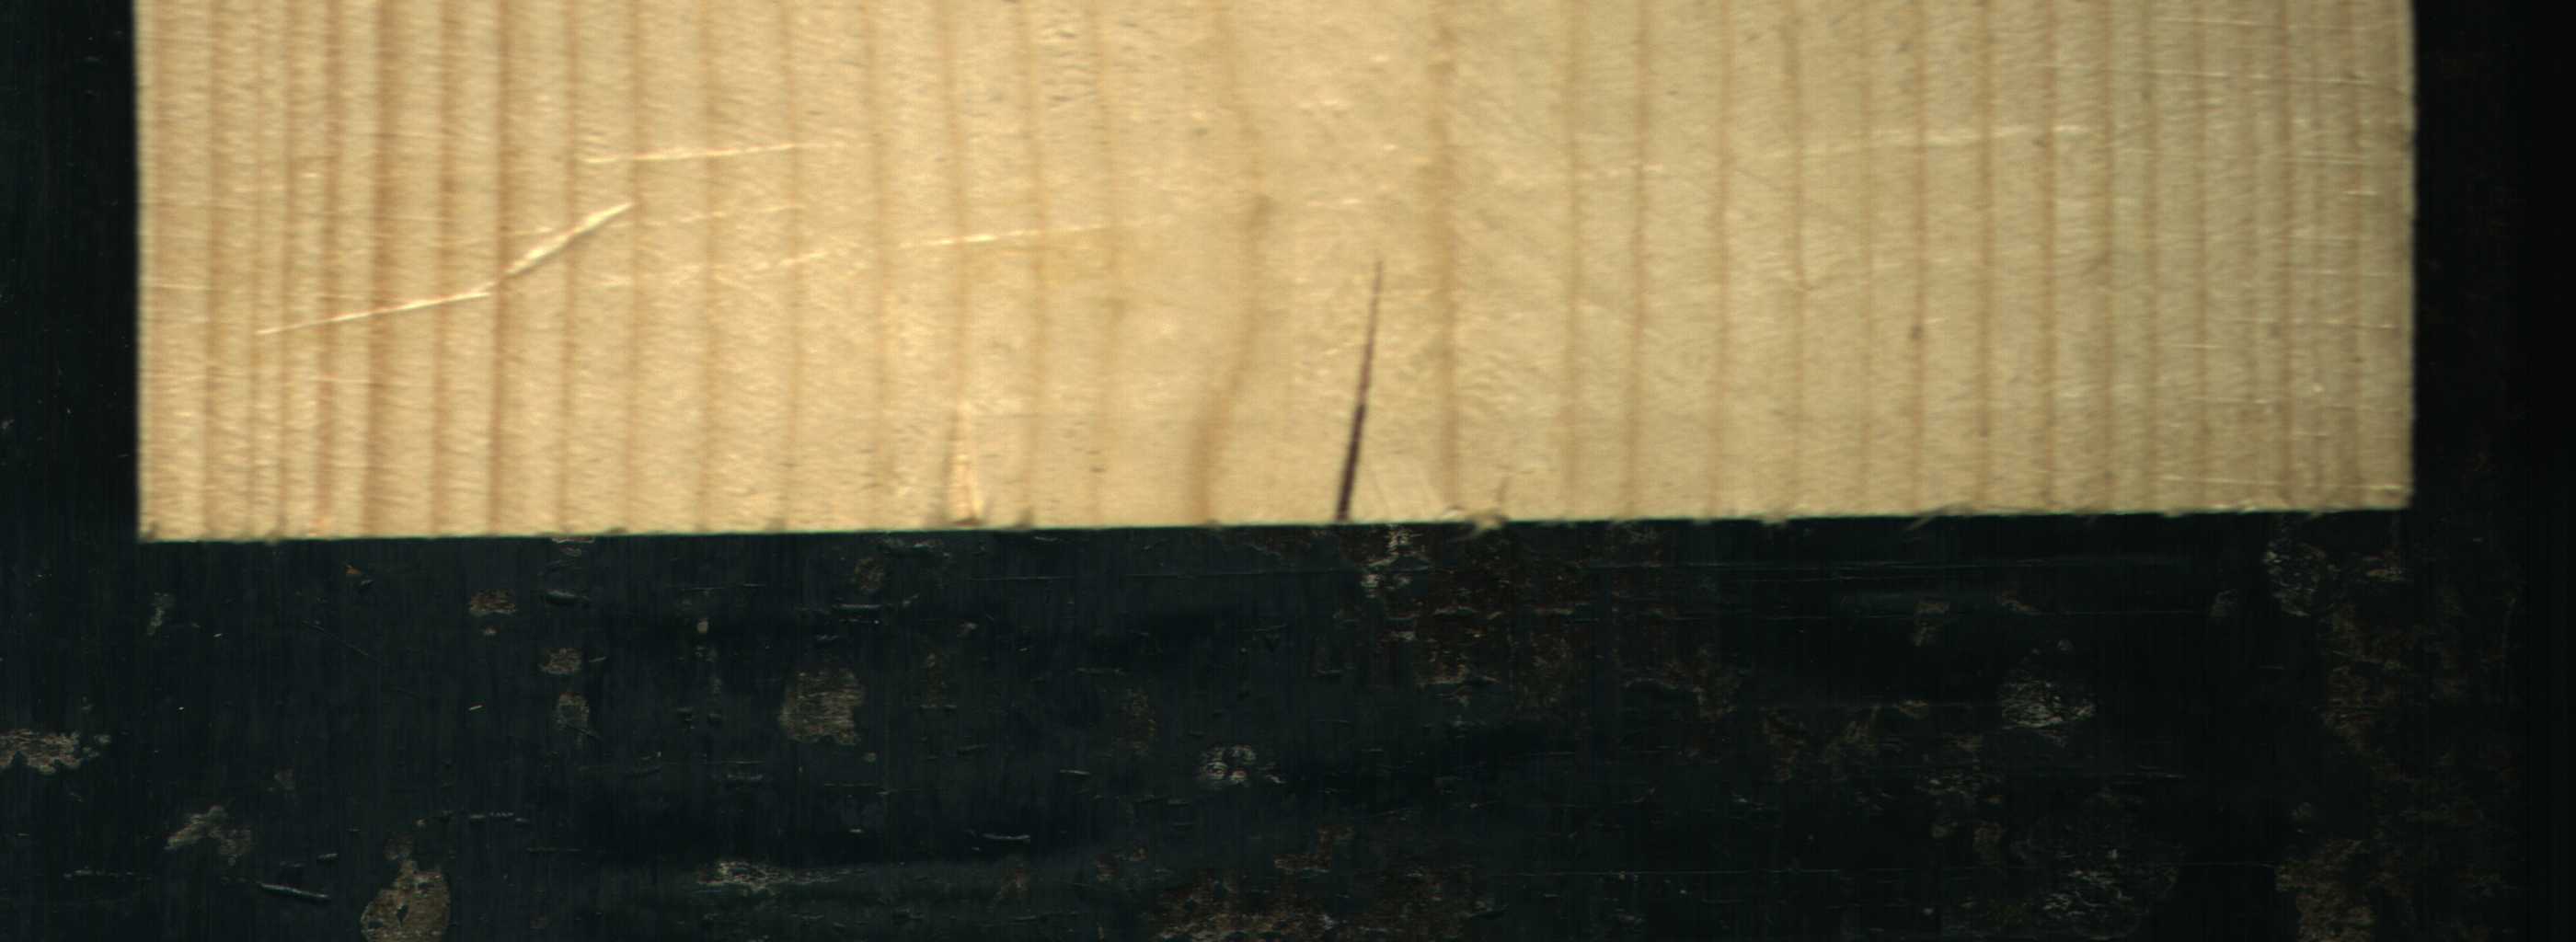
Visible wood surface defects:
Crack